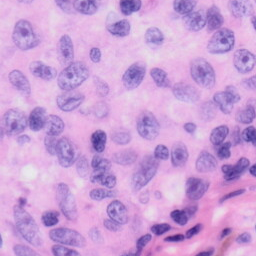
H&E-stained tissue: Skin